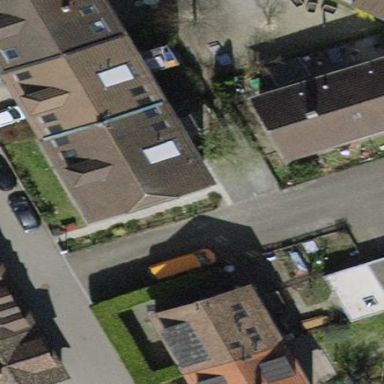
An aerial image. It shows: Building with tile roof.